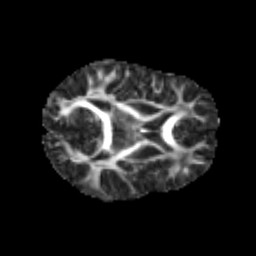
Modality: FA
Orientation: axial
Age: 7
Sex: male
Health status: healthy